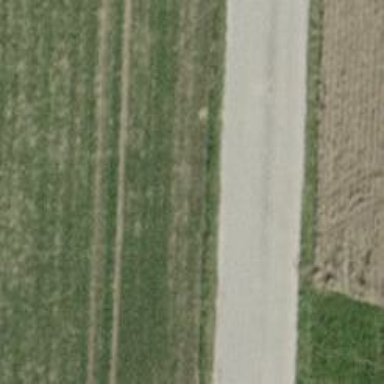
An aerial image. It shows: Unclassified road with asphalt surface that cuts through agricultural land.